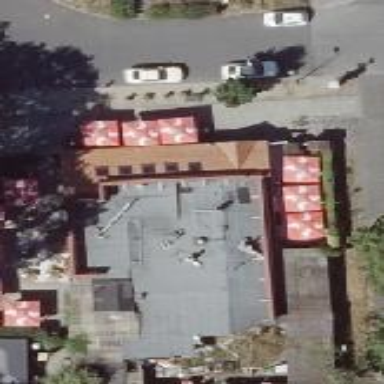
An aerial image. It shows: Restaurant building.